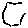
Label: hexagon